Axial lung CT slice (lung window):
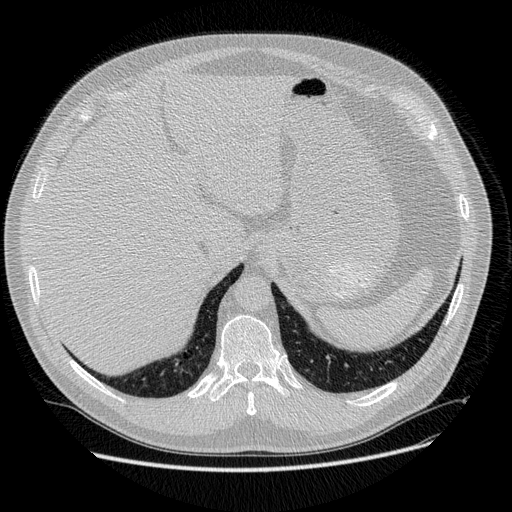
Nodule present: no